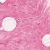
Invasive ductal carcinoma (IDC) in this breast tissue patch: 0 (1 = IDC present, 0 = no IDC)